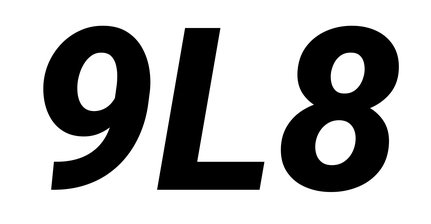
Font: Roboto-Italic_ExtraBold_Italic